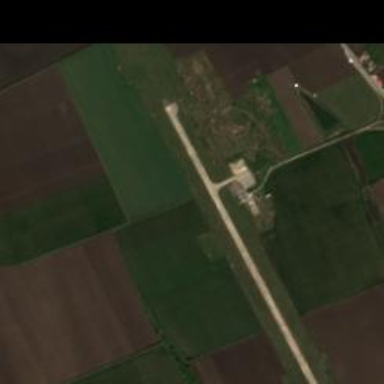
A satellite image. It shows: Runway at airport.